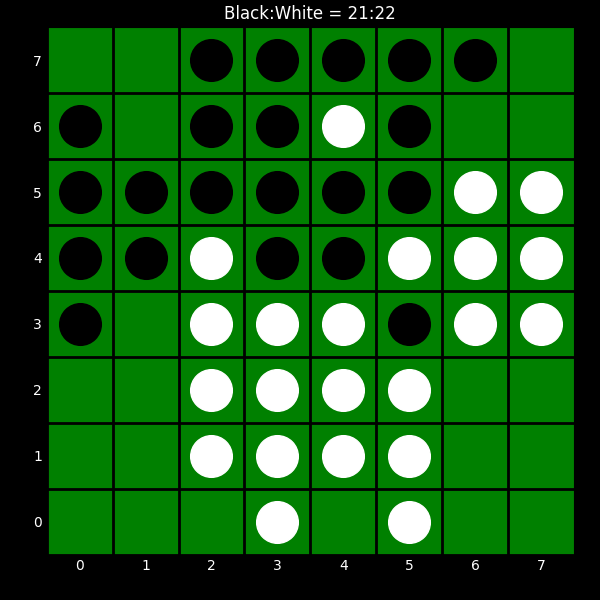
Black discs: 21
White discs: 22